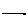
Label: line